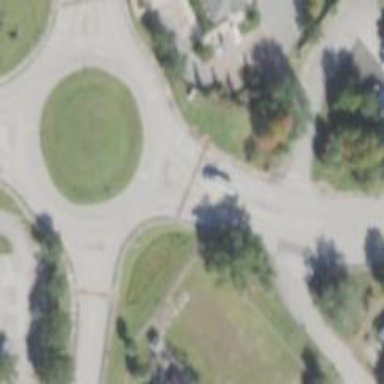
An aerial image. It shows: Secondary road leading to roundabout.